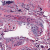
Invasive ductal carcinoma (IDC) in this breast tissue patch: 1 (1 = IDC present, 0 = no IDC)